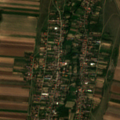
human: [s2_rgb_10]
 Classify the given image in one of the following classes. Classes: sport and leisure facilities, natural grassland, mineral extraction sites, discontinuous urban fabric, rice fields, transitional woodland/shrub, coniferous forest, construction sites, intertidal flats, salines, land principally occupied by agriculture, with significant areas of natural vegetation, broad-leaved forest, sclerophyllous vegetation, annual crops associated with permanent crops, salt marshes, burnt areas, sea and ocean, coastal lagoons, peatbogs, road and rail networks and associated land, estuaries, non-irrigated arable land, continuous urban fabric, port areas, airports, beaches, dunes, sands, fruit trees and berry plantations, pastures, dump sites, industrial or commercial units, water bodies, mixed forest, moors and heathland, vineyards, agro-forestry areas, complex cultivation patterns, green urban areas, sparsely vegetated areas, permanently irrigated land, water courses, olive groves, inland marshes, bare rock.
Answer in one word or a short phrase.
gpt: discontinuous urban fabric, non-irrigated arable land, pastures